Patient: sex F, age 39
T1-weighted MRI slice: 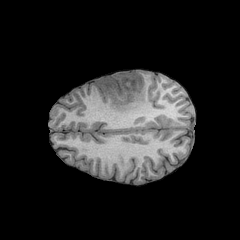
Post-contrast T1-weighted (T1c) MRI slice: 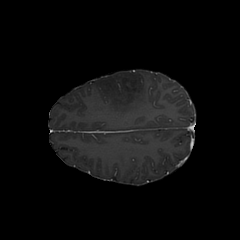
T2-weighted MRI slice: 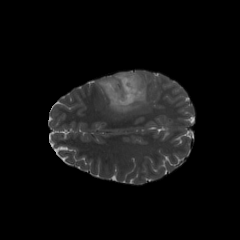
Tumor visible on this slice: yes
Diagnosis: Astrocytoma, IDH-mutant
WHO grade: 2